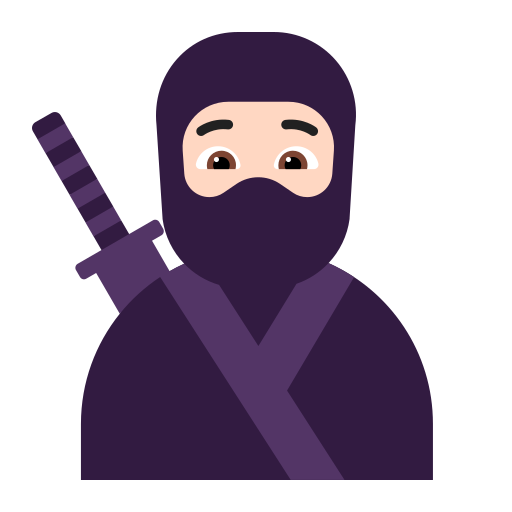
ninja flat light